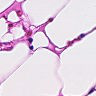
Metastatic tissue present: no